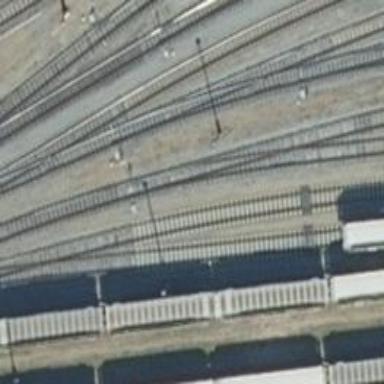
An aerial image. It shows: Railway switch.